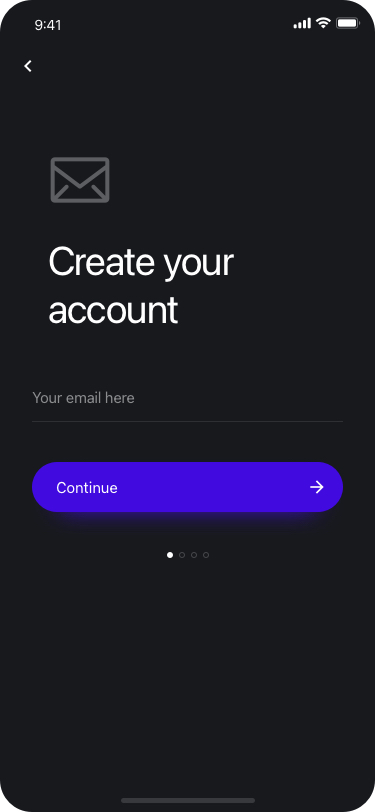
Text in this UI design:
Create your account
Your email here
Continue